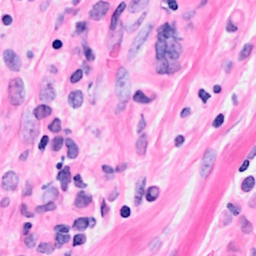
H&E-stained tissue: Breast